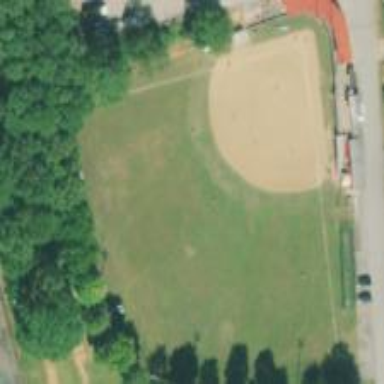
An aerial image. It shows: Baseball pitch for leisure land.